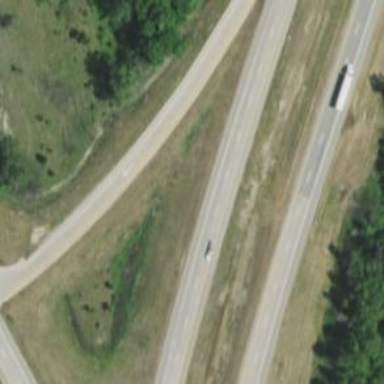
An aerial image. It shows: Trunk link highway.